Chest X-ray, AP view. Patient: 62 years old, sex M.
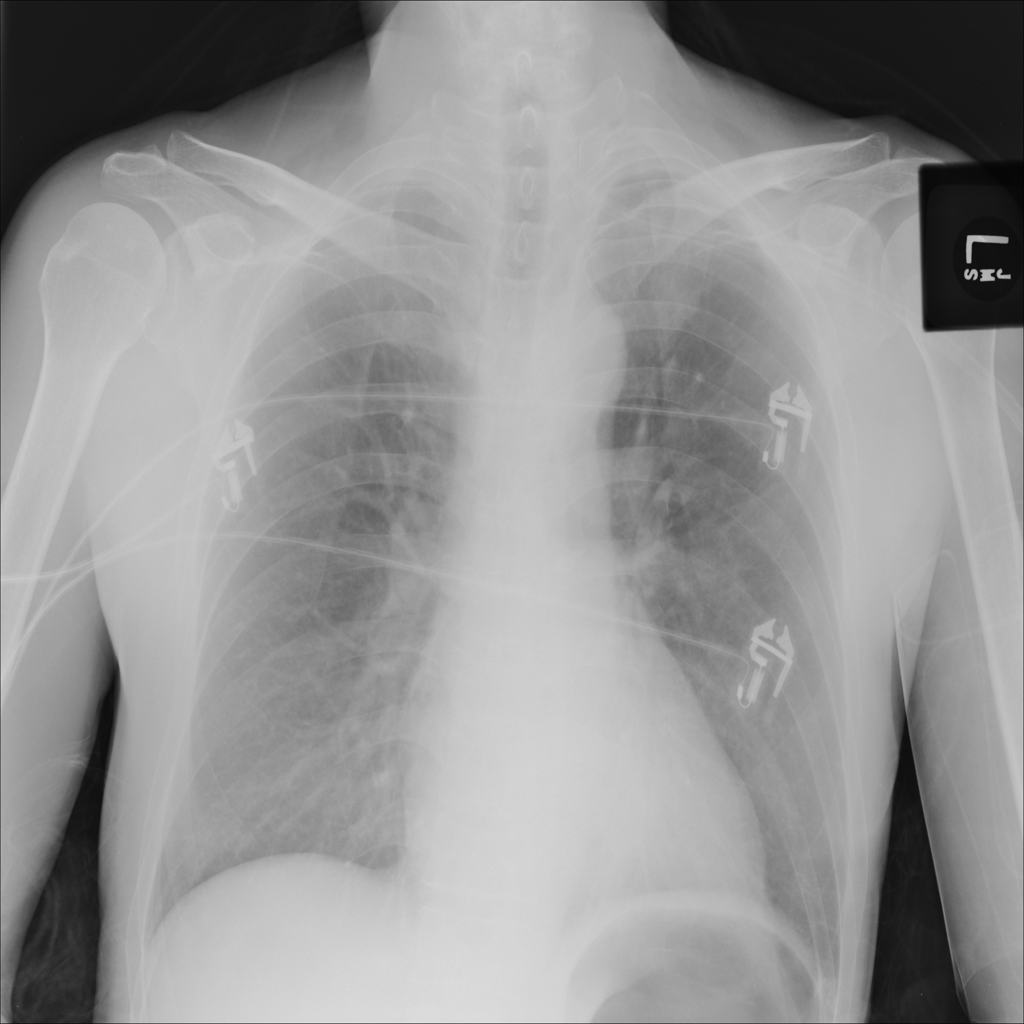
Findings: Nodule